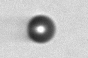
Label: bead